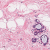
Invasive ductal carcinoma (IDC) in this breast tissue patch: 0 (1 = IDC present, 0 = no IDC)